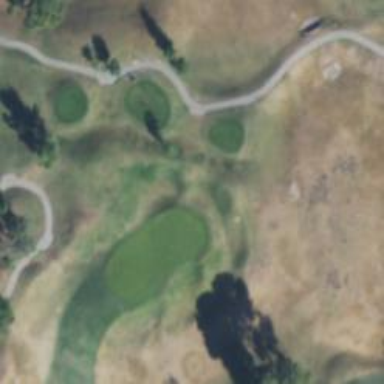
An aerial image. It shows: Golf hole.